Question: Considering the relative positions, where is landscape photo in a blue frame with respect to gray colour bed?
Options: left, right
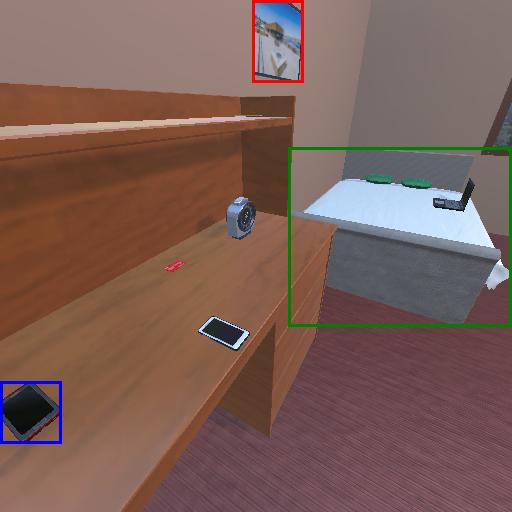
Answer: left